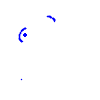
Particle: proton